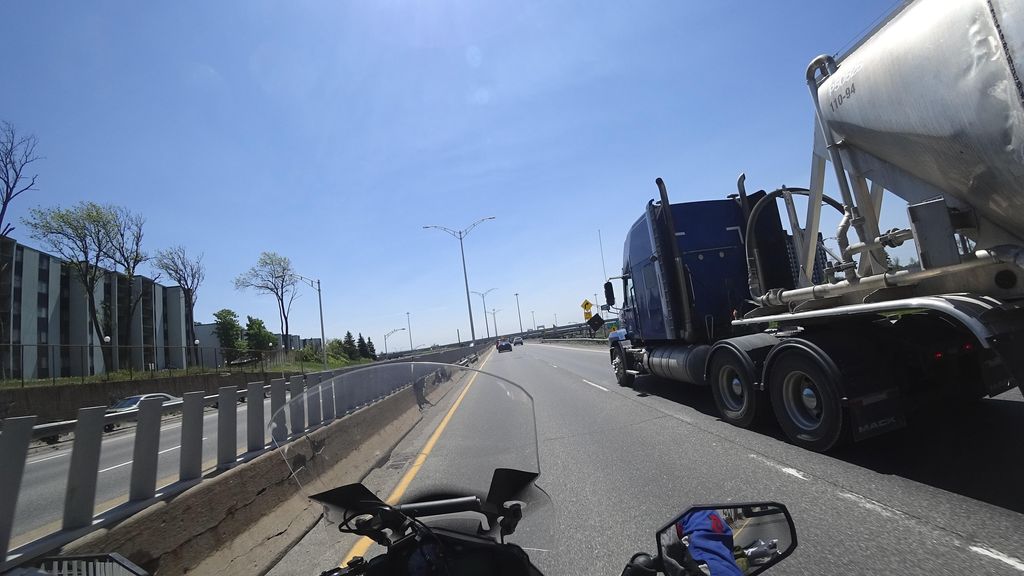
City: quebec_city